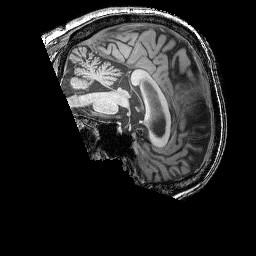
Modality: T1w
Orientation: sagittal
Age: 52
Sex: male
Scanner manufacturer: siemens
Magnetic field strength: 3 T
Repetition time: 2.25 s
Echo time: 0.00411 s